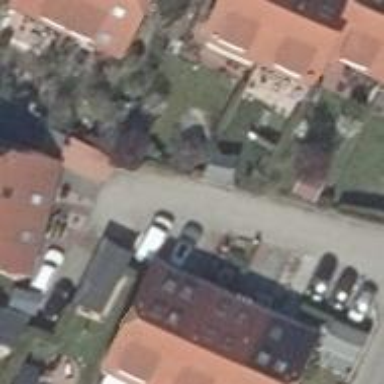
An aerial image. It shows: Living street.